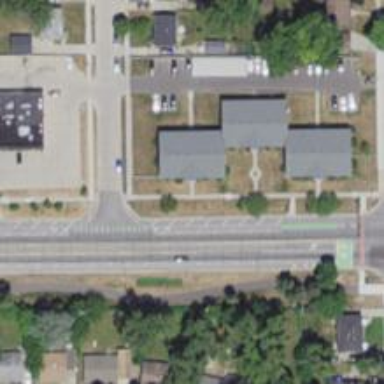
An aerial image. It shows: Secondary road with buffered cycle lane.